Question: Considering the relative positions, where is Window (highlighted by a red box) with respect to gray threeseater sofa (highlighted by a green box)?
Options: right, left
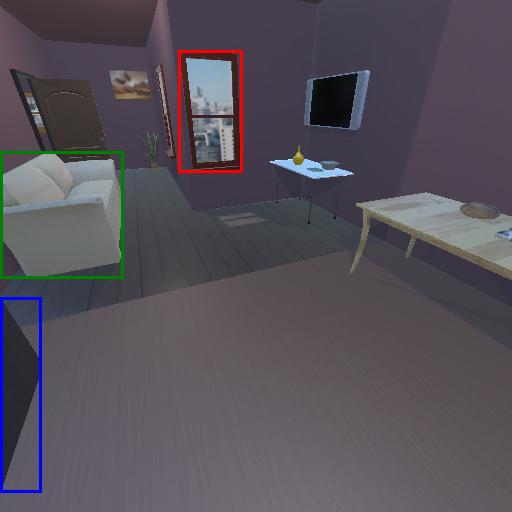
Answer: right